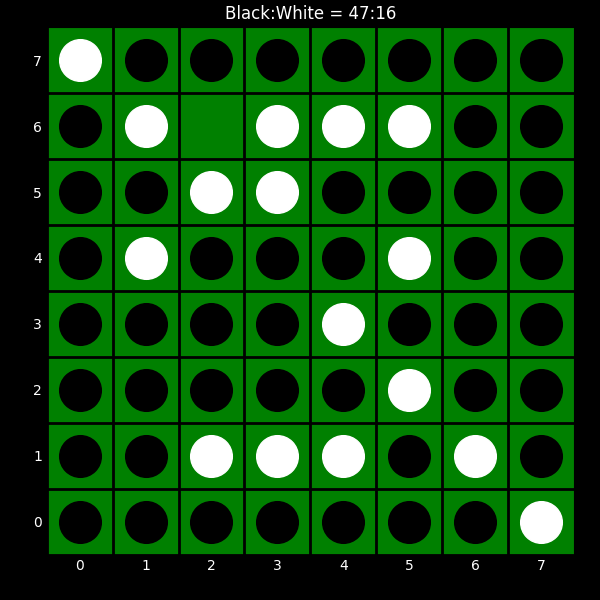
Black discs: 47
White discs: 16